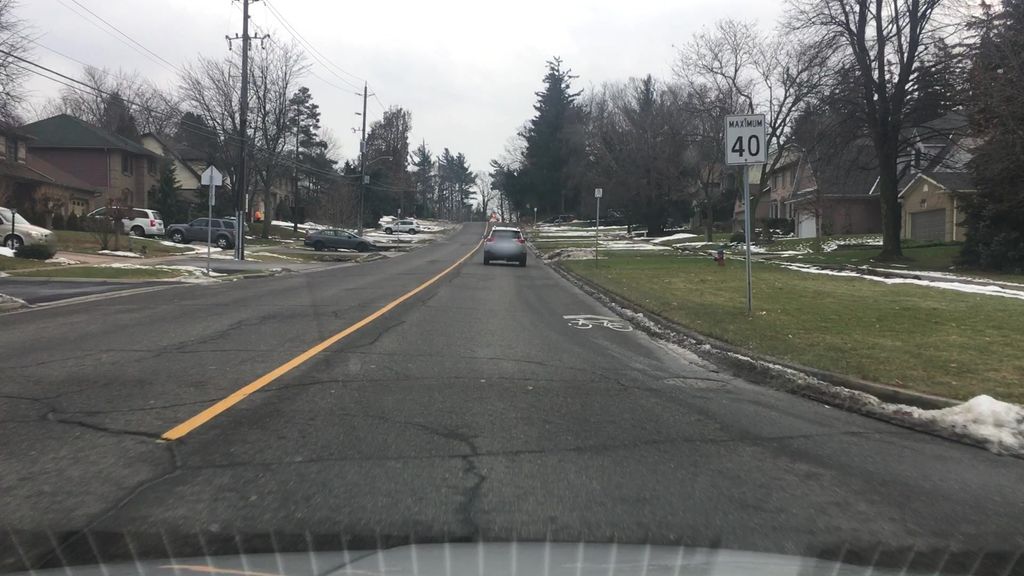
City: hamilton